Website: lowes
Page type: customer-info-address
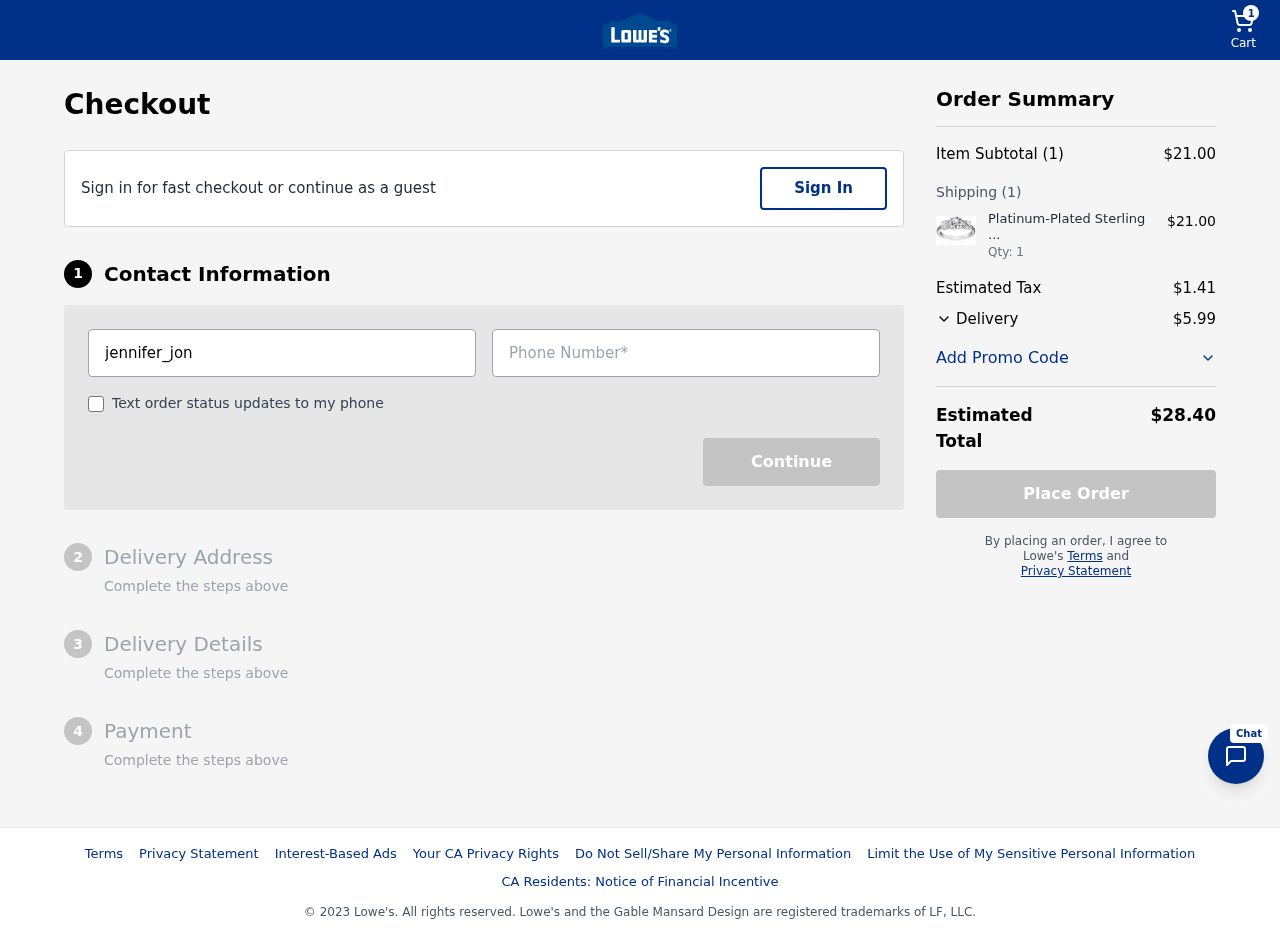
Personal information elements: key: PII_EMAIL
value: jennifer_jones@gmail.com
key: PII_PHONE
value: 2013937528
Product elements: key: PRODUCT1_NAME
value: Platinum-Plated Sterling Silver Round 3-Stone Ring made with Swarovski Zirconia (4 cttw), Size 6
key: PRODUCT1_PRICE
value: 21
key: PRODUCT1_QUANTITY
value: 1
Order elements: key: ORDER_NUM_ITEMS
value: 1
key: ORDER_SUBTOTAL
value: $21.00
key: ORDER_NUM_ITEMS2
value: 1
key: ORDER_TAX
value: $1.41
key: ORDER_SHIPPING_COST
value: $5.99
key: ORDER_TOTAL
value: $28.40